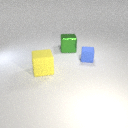
small blue rubber cube behind large yellow rubber cube